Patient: sex M, age 66
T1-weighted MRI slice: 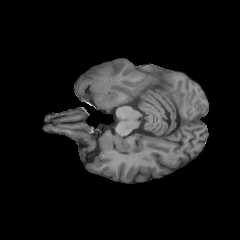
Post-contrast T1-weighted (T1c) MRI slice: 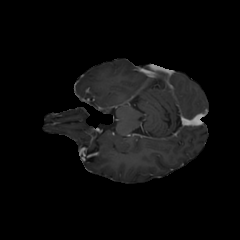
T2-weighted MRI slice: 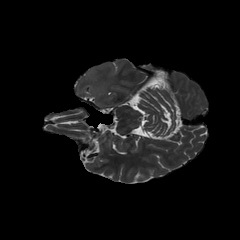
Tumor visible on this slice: yes
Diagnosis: Glioblastoma, IDH-wildtype
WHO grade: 4